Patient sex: M
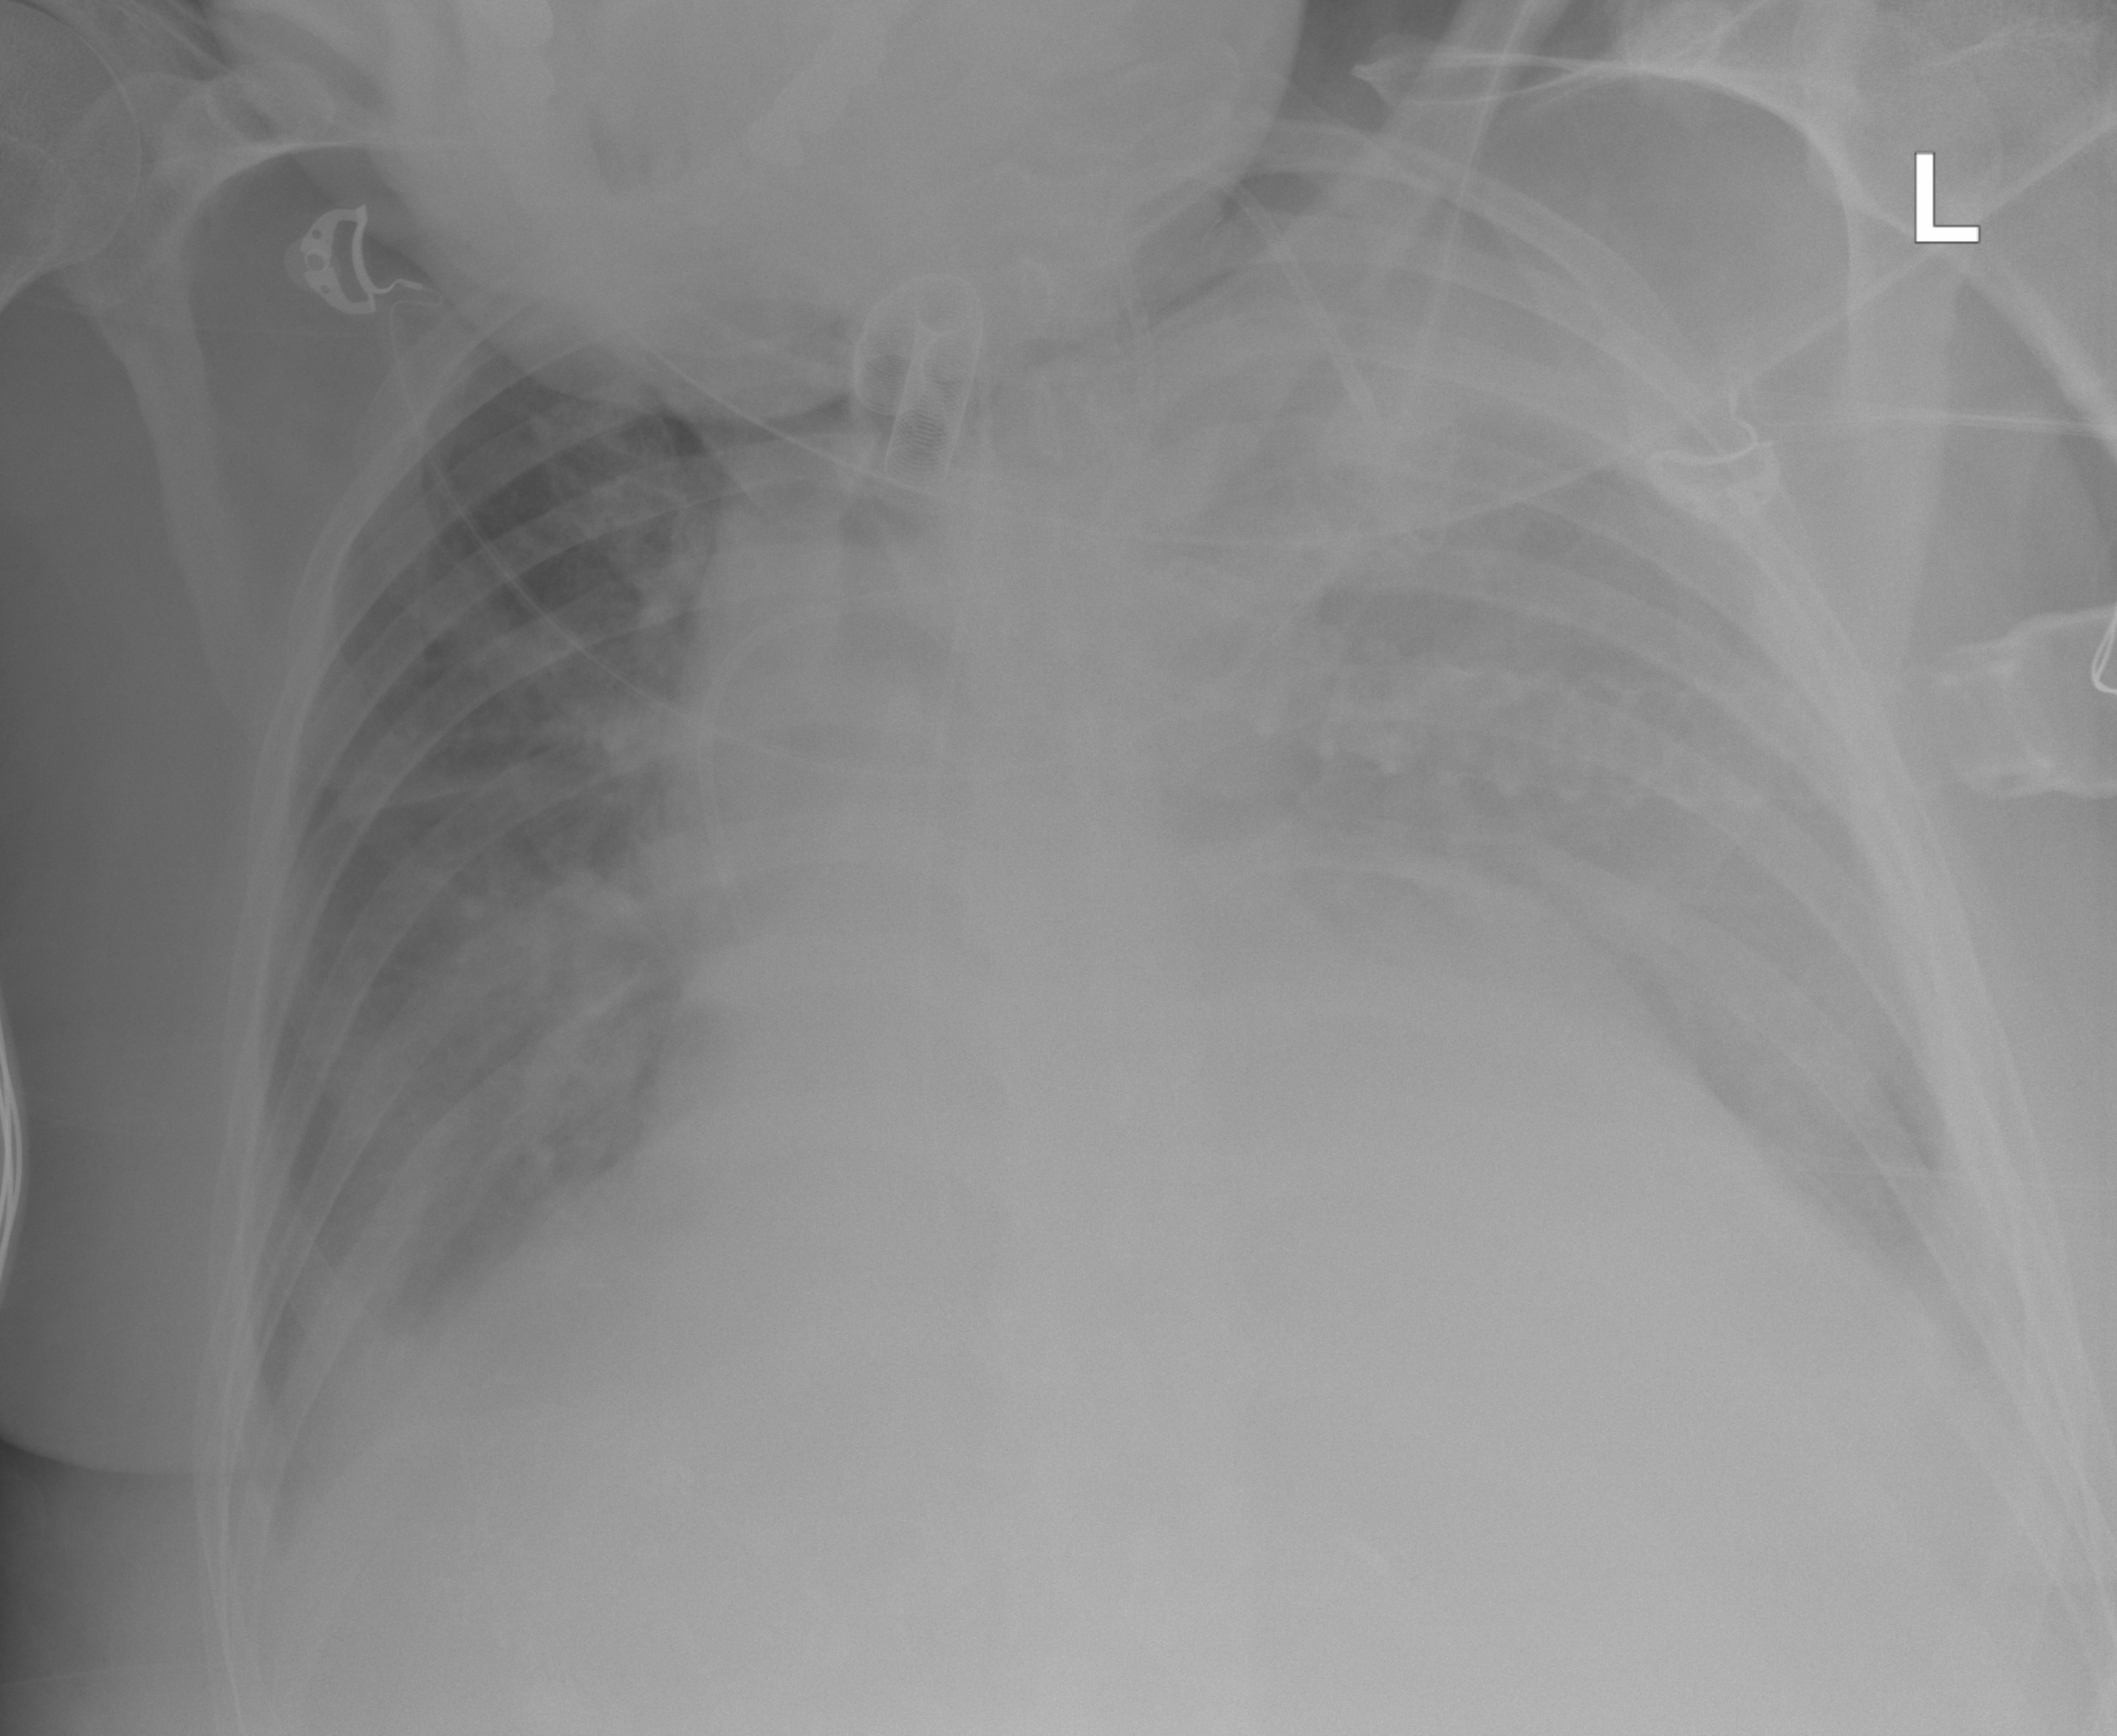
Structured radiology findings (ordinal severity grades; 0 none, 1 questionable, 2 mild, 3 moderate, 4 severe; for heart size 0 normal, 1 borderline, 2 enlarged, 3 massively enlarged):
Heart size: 2
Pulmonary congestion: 2
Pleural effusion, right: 2
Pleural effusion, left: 3
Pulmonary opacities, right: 2
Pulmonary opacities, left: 2
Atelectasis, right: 2
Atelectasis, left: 3